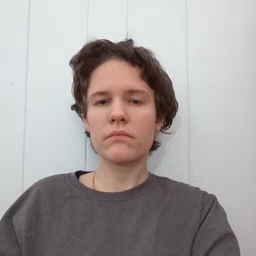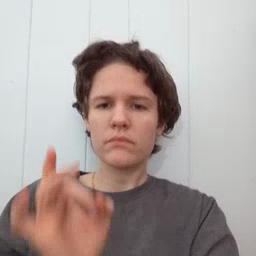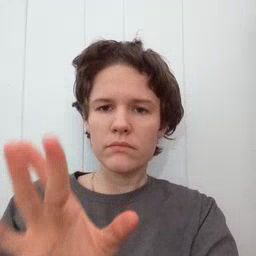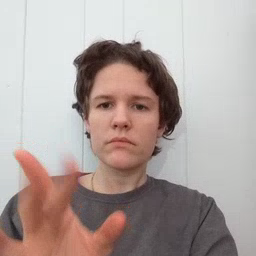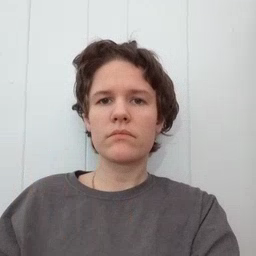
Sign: hate